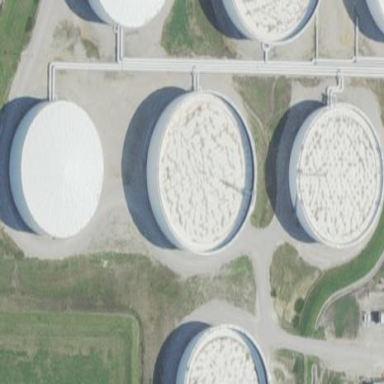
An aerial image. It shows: Building with storage tank.